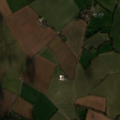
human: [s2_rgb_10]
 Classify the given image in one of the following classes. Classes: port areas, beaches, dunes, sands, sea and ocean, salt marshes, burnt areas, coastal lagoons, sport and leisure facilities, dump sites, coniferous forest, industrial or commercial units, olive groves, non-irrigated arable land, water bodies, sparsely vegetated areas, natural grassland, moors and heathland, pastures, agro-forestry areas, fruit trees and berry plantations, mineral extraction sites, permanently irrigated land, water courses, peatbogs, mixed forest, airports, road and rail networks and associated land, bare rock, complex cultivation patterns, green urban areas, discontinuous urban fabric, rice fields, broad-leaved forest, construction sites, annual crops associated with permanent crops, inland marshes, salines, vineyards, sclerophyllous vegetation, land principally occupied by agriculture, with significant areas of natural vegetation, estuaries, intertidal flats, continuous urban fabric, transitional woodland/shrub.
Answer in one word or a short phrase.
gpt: non-irrigated arable land, pastures